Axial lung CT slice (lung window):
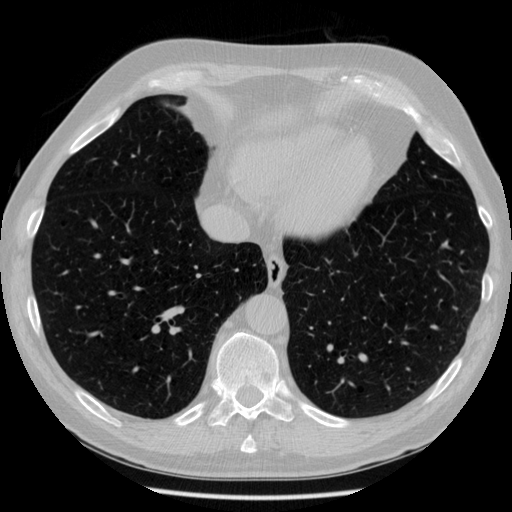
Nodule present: no